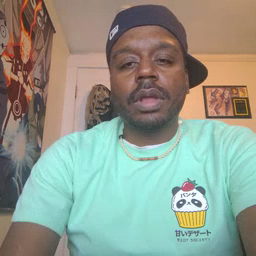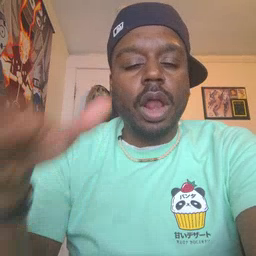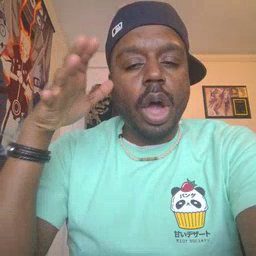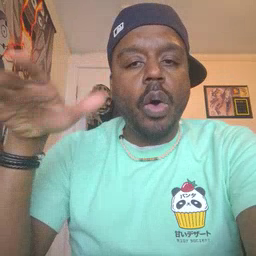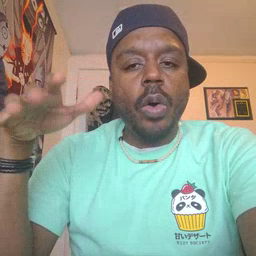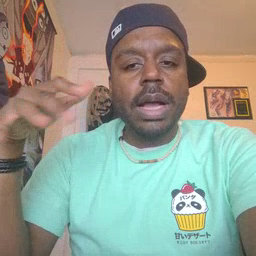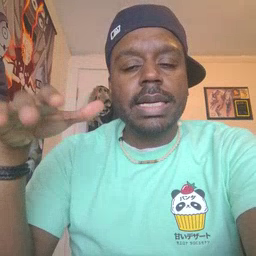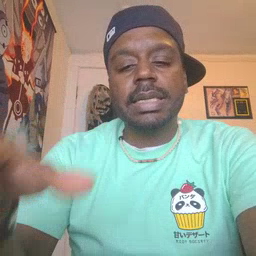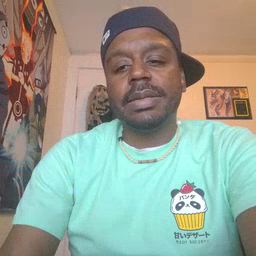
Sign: noisy